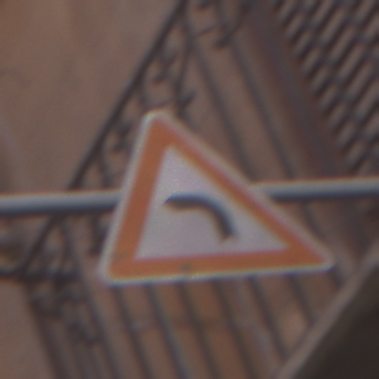
Verkehrszeichen: KurveLinks
Umgebung: Outdoor, Urban
Tageszeit: MorningAfternoon
Wetter: Clear
Licht: Natural
Jahreszeit: NotSpecified
Kontrast: MediumContrast